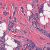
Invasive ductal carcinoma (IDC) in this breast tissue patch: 1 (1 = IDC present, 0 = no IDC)